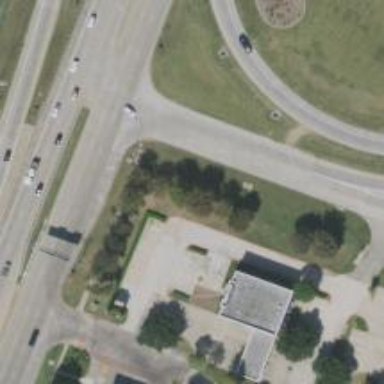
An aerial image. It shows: Secondary road with frontage road.